高三 · 算术
(12 分）某城市现有人口总数为 100 万人, 如果年自然增长率为 $
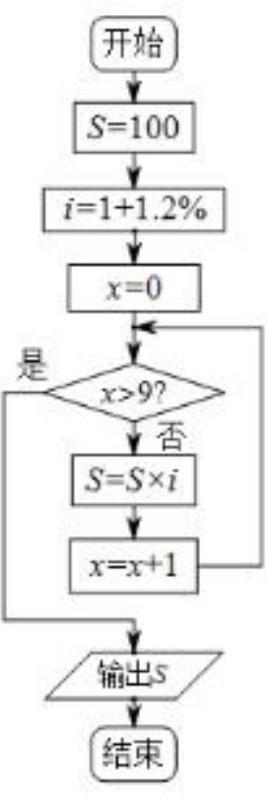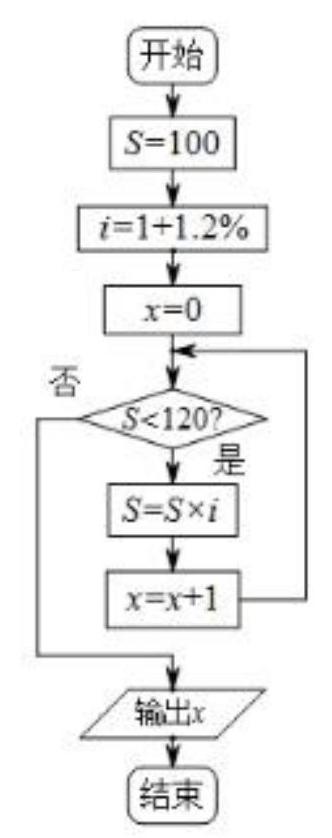
答案: $y=100(1+1.2 \%)^{x}(x \in \mathbb{N})$; (2) 见解析; (3) 见解析.
解析: (1)一年后, 该城市的人口数为 $100 	imes(1+1.2 \%)$;二年后，该城市的人口数为 $100 	imes(1+1.2 \%)^{2}$;$\cdots$$x$ 年后，该城市的人口数为 $100 	imes(1+1.2 \%)^{n}$因此，该城市经过 $x$ 年后的人口总数关于 $x$ 的函数关系式为 $y=100(1+1.2 \%)^{x}(x \in \mathbf{N})$.（2）程序框图如下图所示:(3) 程序框图如下图所示: